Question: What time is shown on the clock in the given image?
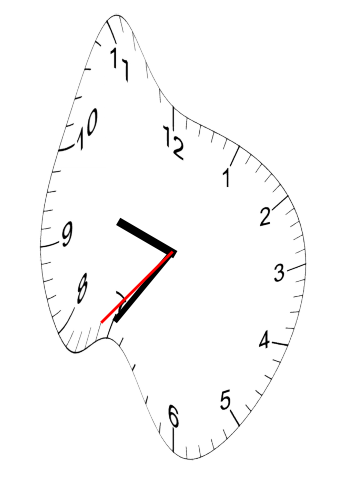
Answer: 09:35:37